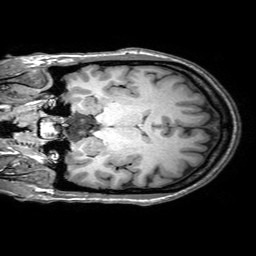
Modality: T1w
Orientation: coronal
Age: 31
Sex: female
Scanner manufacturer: philips
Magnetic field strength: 3 T